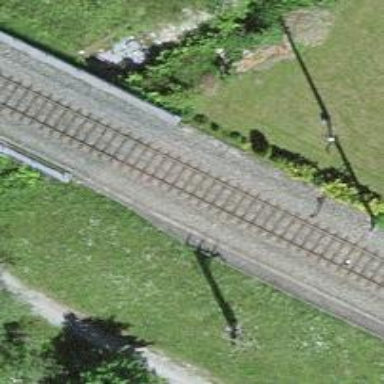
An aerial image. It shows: Bridge with electrified rail tracks and contact line.